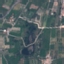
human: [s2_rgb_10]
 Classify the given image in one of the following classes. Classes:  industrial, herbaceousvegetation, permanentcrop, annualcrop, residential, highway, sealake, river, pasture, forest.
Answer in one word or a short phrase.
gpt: PermanentCrop